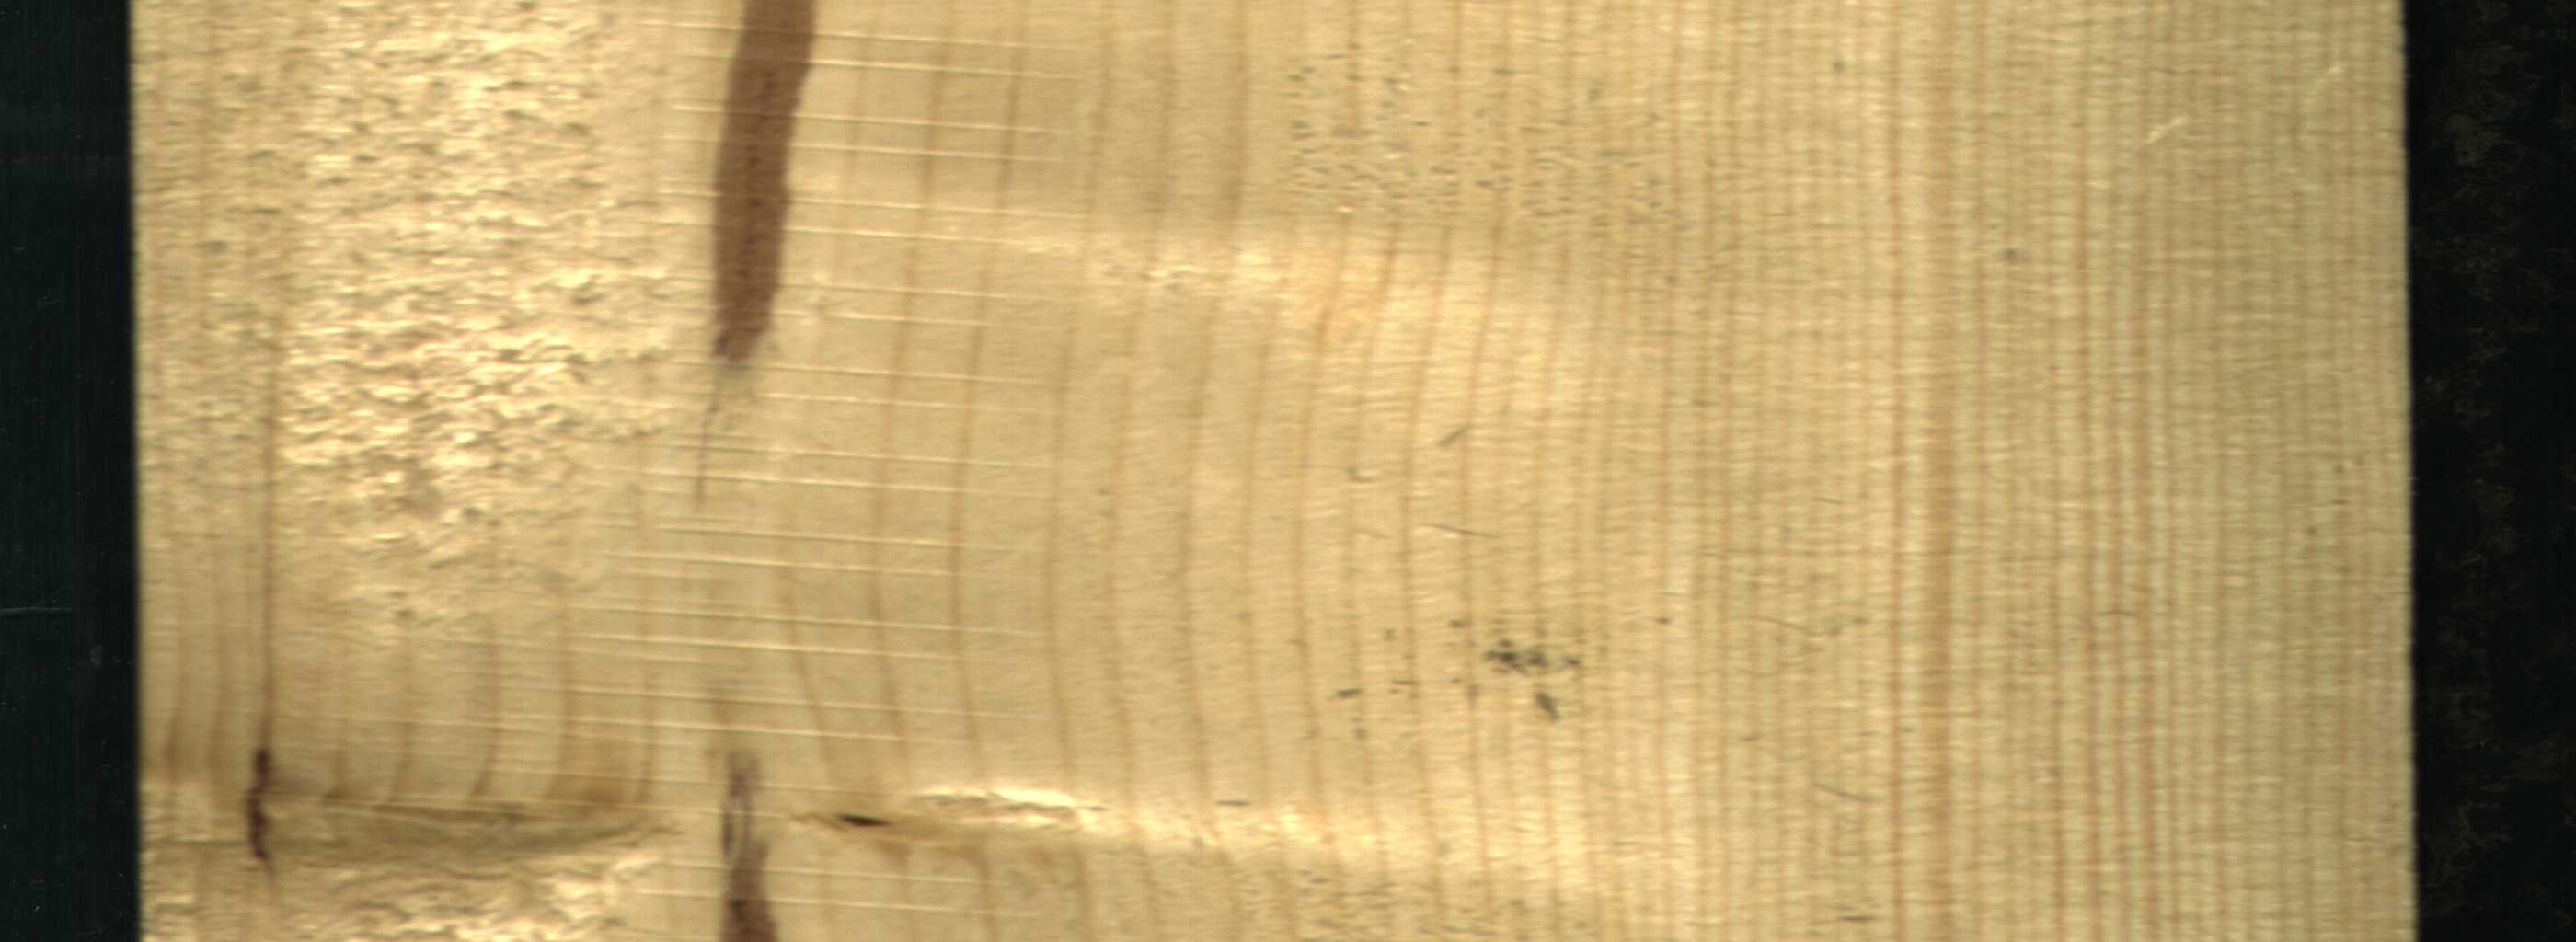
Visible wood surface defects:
Marrow
Marrow
resin
Live_Knot
Live_Knot